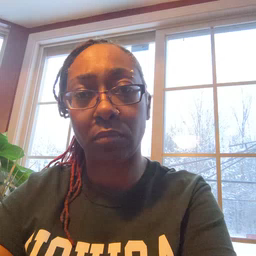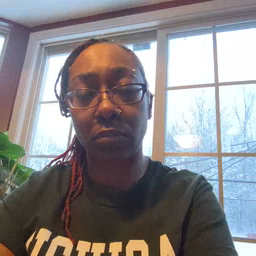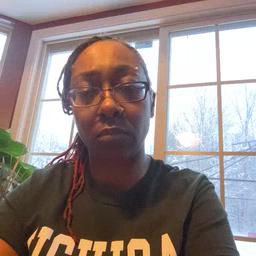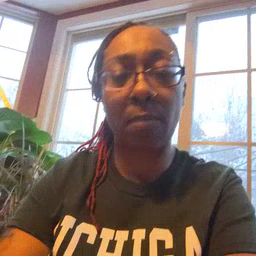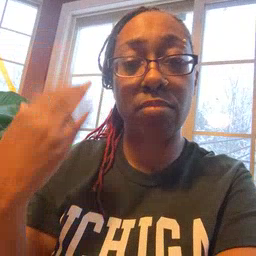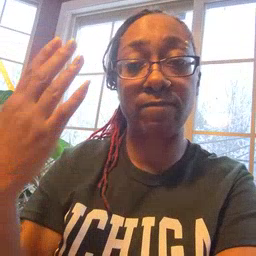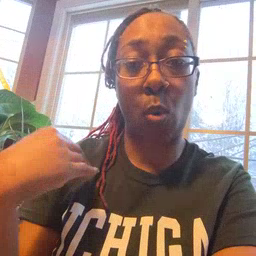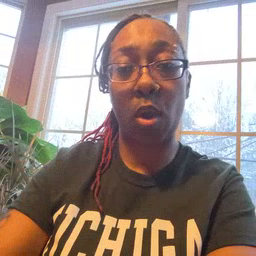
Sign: before